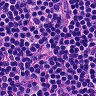
Metastatic tissue present: no